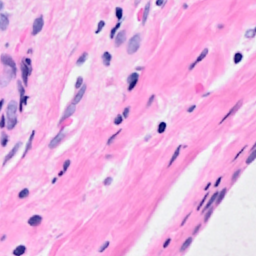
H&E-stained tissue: Breast